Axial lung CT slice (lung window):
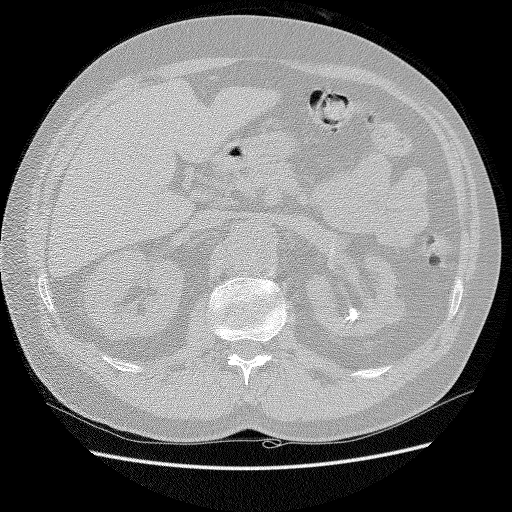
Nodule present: no